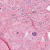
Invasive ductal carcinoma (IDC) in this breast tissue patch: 0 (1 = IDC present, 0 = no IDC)